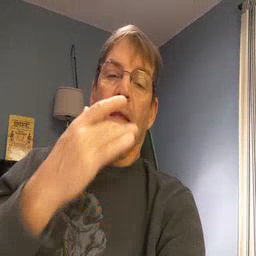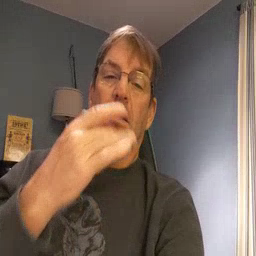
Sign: taste